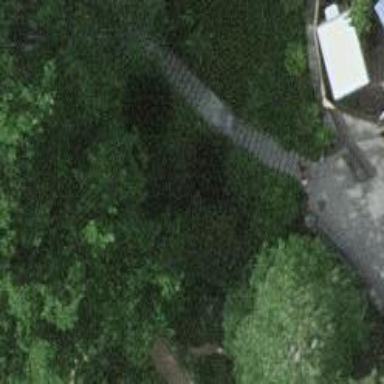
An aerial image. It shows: Steps made of paving stones.